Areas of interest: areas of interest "Toll Station"
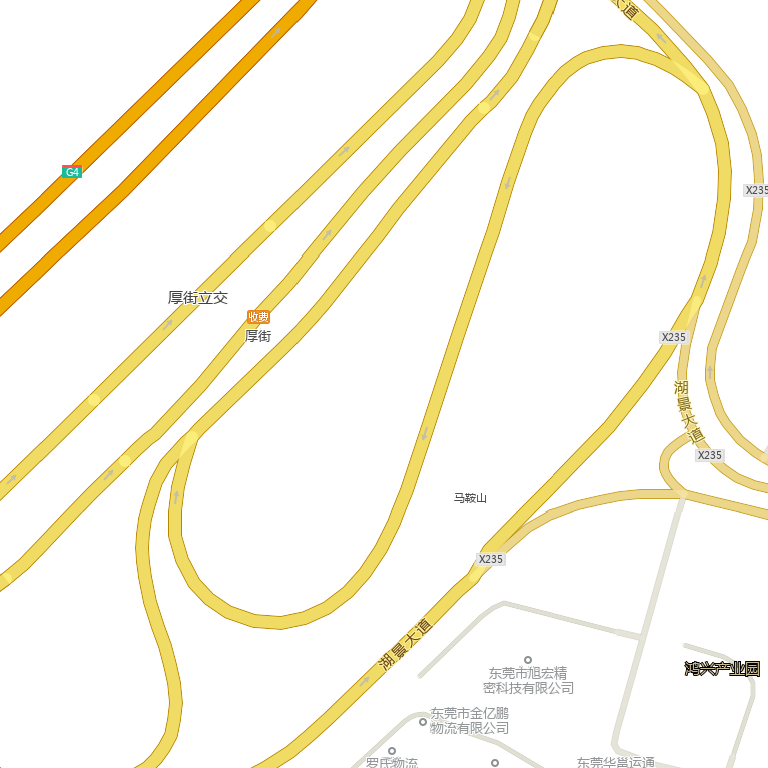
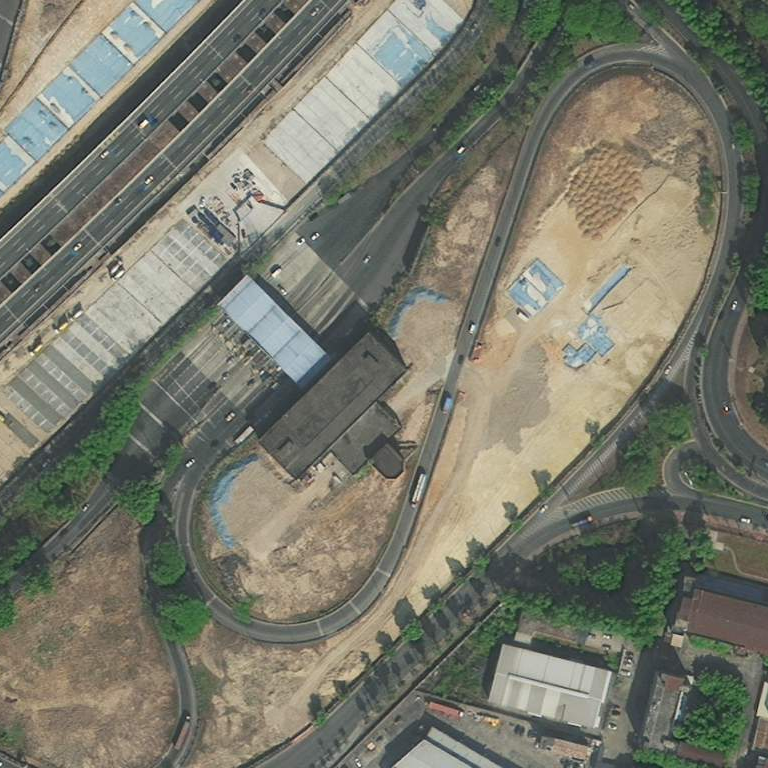